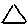
Label: triangle